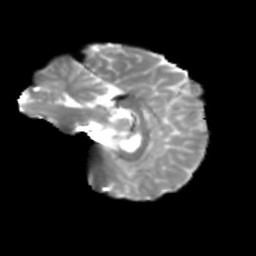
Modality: T2w
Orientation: sagittal
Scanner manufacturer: siemens
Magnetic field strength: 3 T
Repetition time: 4 s
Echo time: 0.0594 s